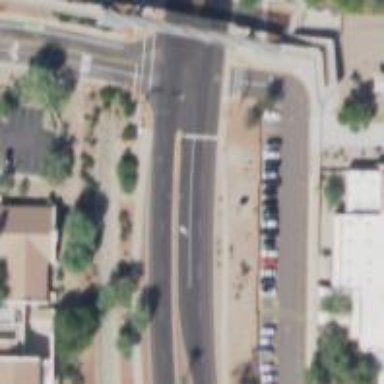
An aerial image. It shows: Solid stop line on the road marking.